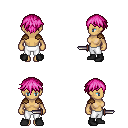
a pixel art fantasy rpg character, female body template, human, tanned skin, leather shoulder armor, white pants, pink short bangs hairstyle, black shoes, dagger, four views (front, back, left, right), 2x2 character sprite sheet, small pixel art, hard edges, no anti-aliasing